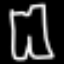
Label: pants